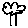
Label: tree